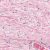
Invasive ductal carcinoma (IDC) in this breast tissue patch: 0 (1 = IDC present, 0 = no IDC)